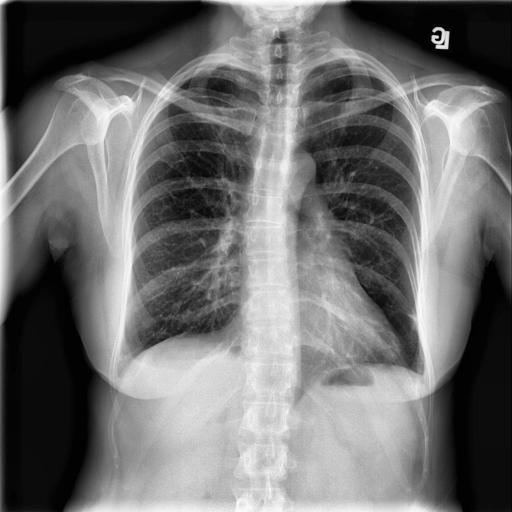
Finding: NORMAL